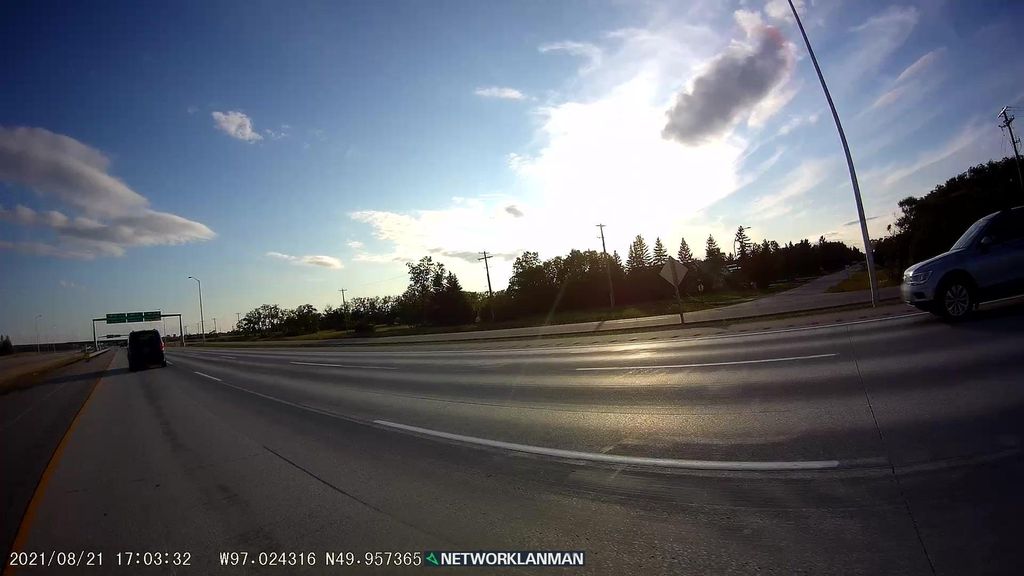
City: winnipeg